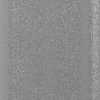
Atmospheric dust classification: not_dusty